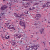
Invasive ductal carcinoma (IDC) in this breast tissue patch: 1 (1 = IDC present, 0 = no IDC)